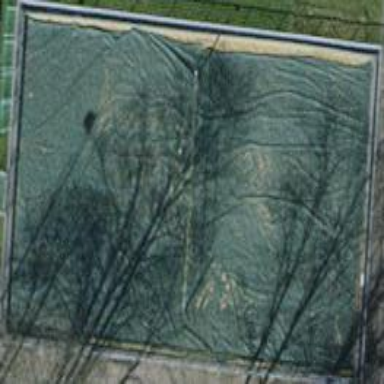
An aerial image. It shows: Sandy pitch designated for beach volleyball.